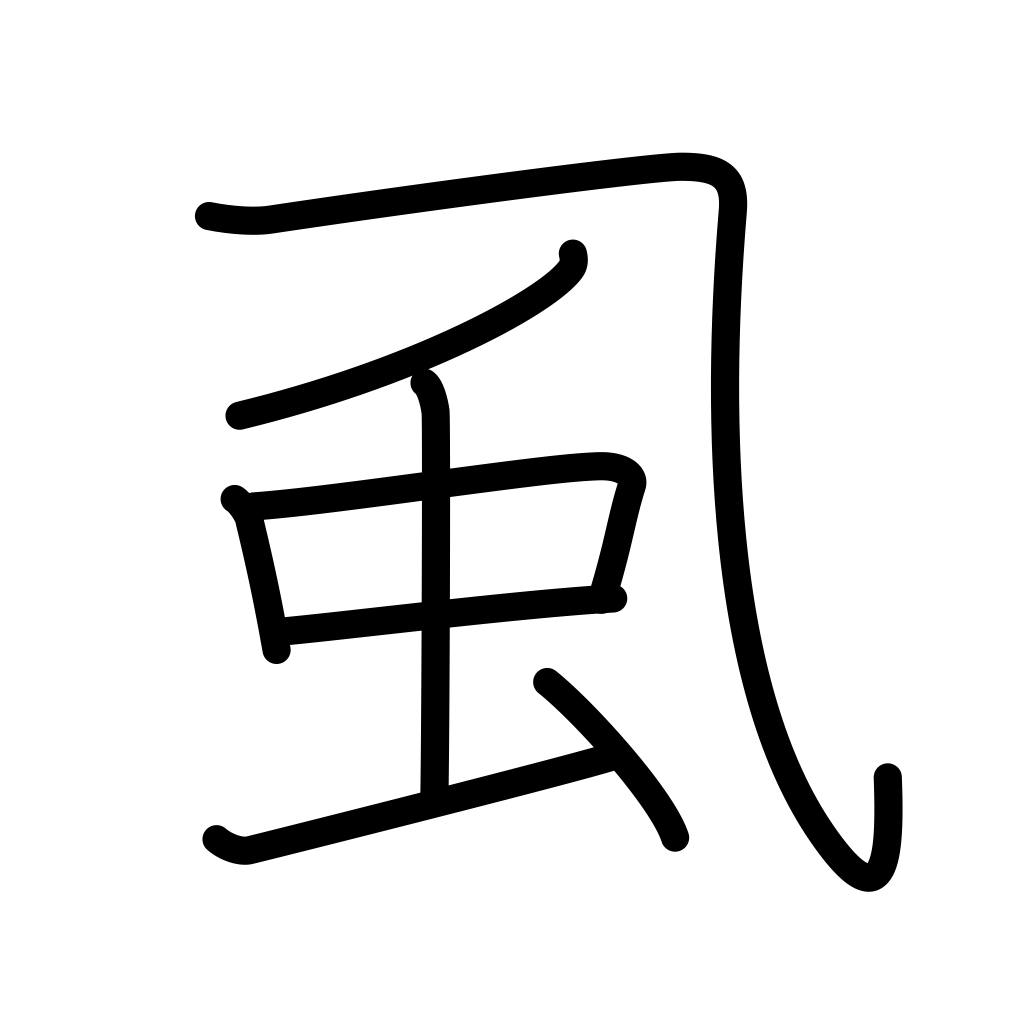
Meaning: lice, vermin